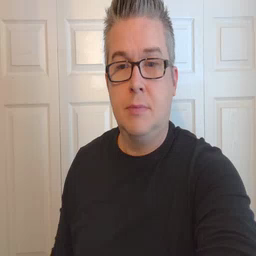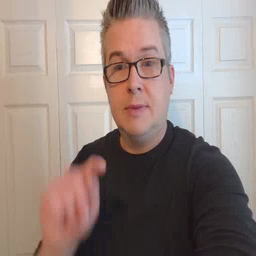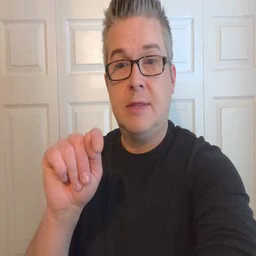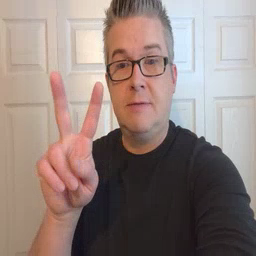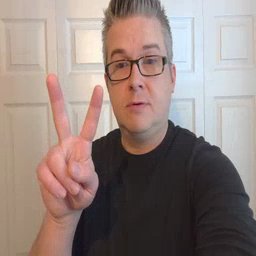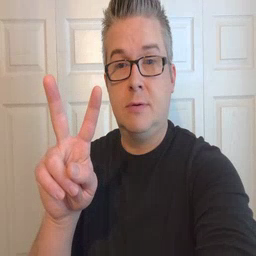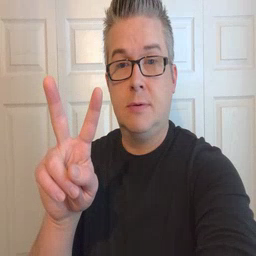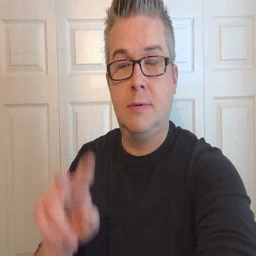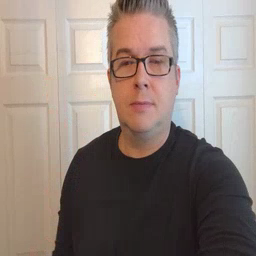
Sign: TV